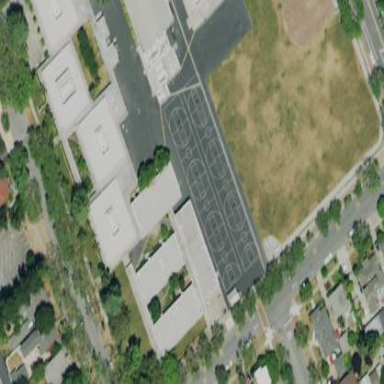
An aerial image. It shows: Asphalt schoolyard for leisure land.